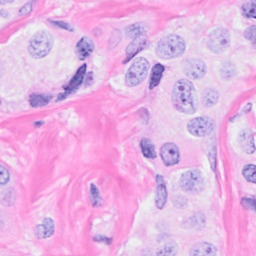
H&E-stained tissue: Breast